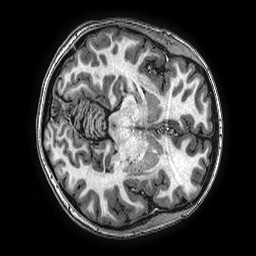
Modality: T1w
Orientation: axial
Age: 23
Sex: female
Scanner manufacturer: ge
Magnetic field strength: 3 T
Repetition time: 0.00766 s
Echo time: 0.003476 s